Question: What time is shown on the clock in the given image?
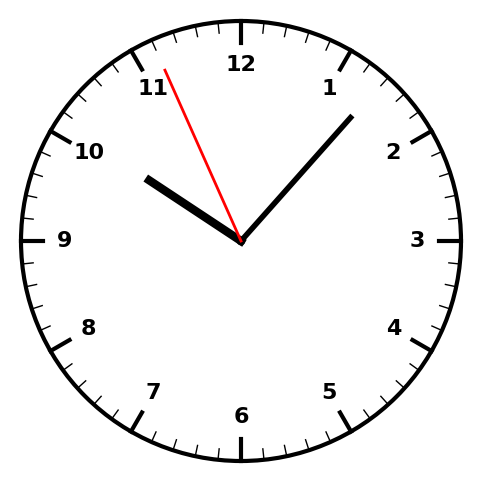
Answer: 10:06:56